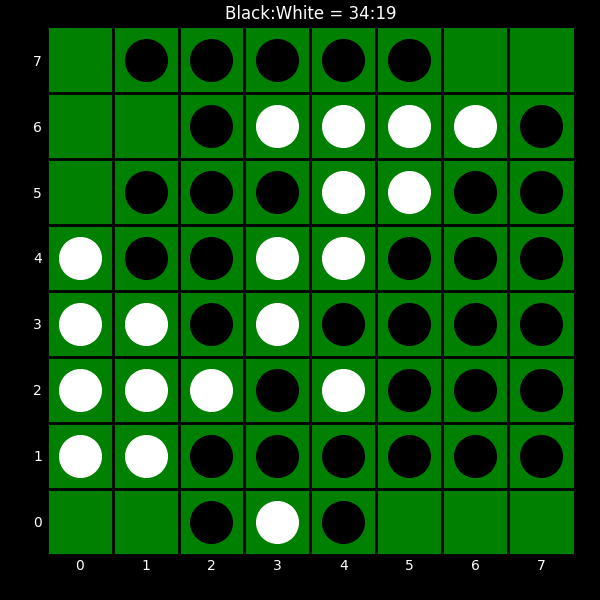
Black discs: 34
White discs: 19